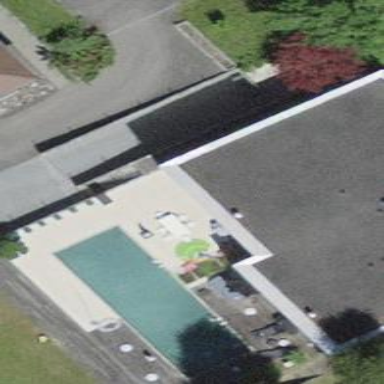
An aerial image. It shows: Swimming pool located in leisure land.